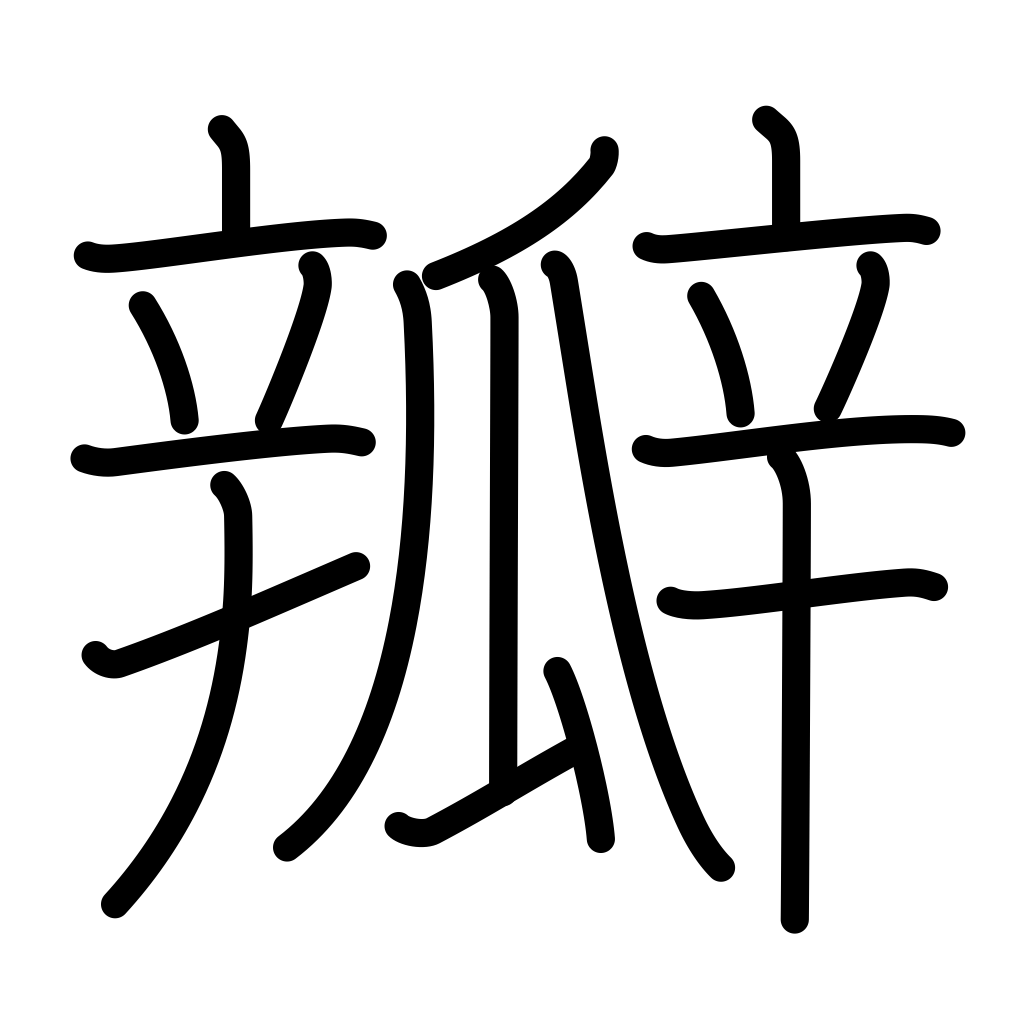
Meaning: petal, valve